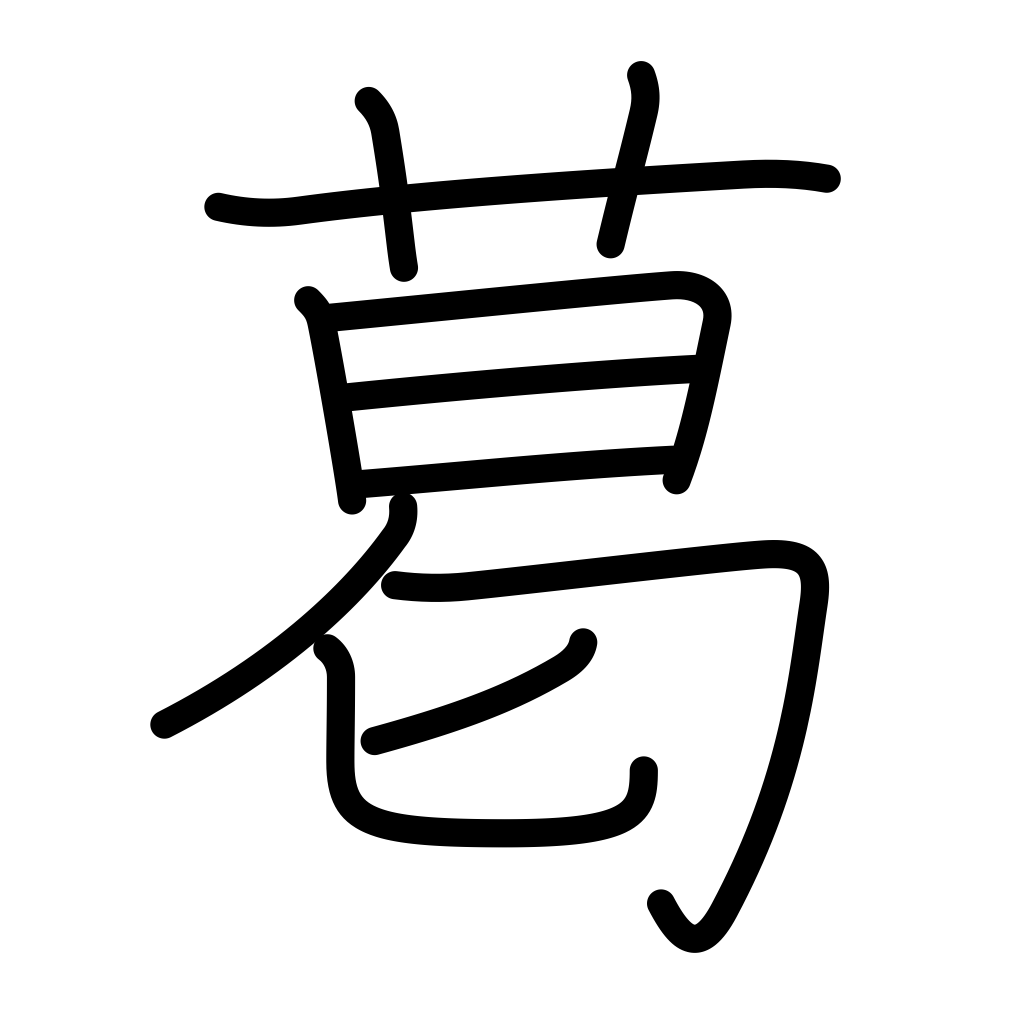
Meaning: arrowroot, kudzu